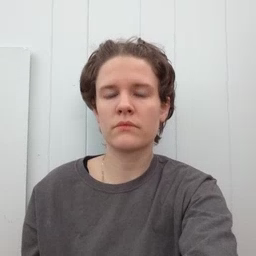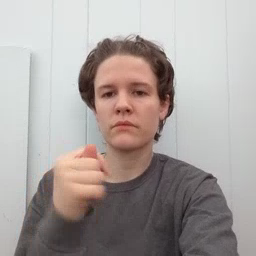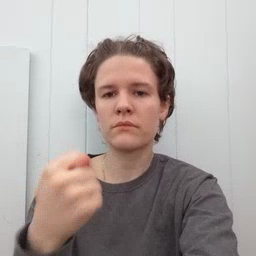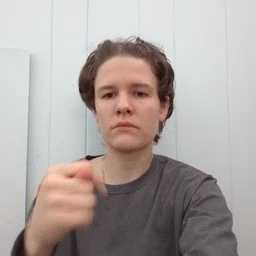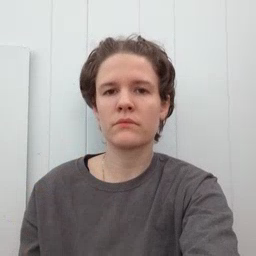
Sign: toy